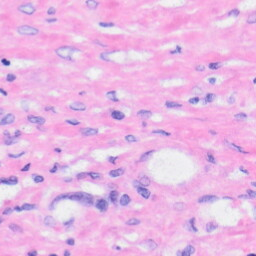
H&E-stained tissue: Liver